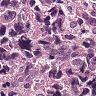
Metastatic tissue present: yes